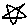
Label: star